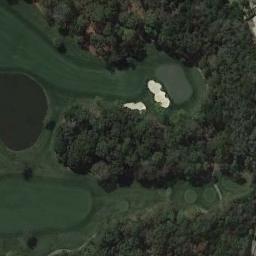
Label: golf_course